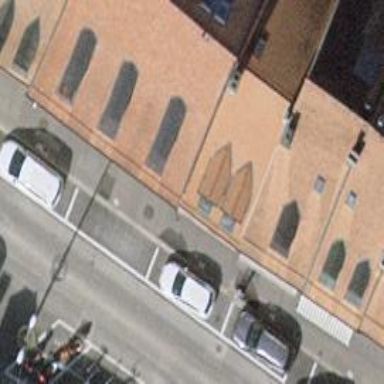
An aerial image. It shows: Street side parking area.